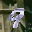
Label: 9